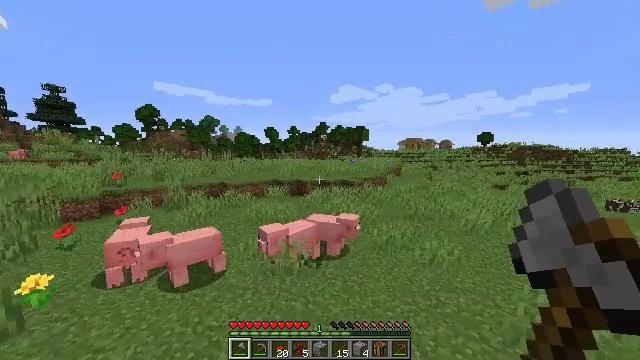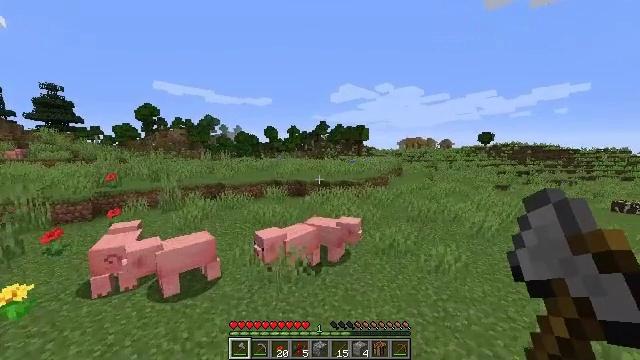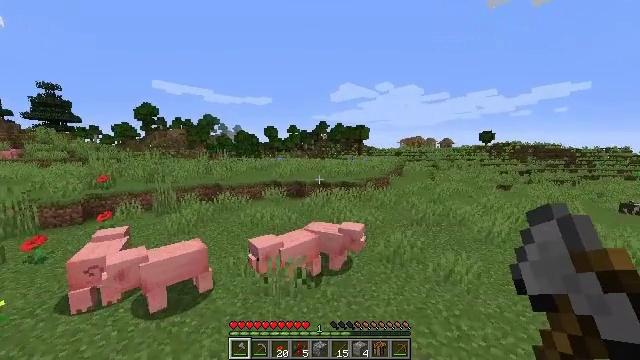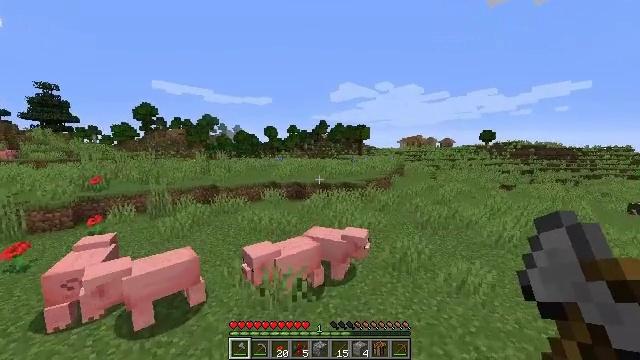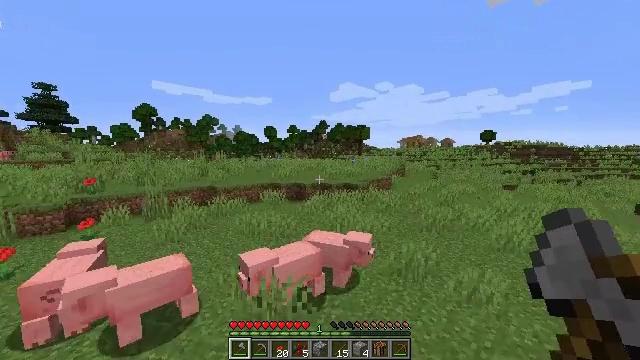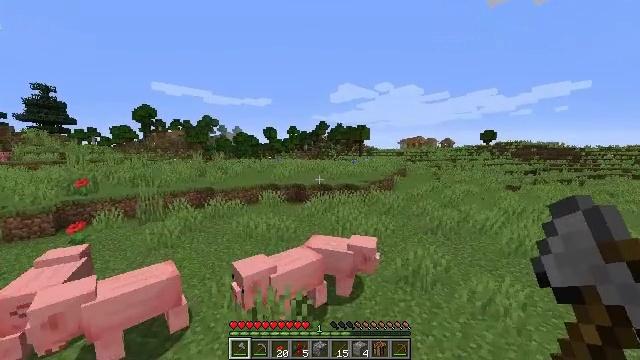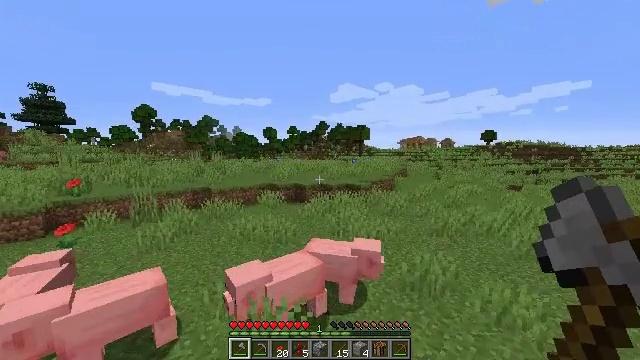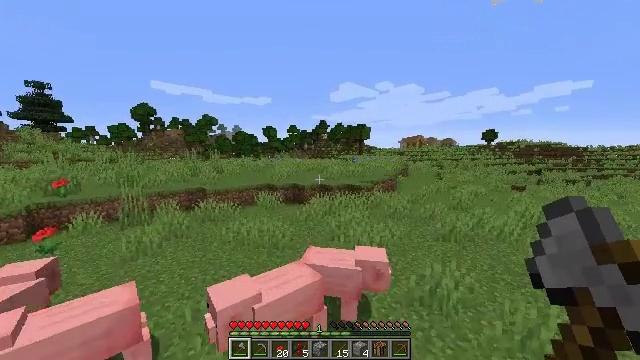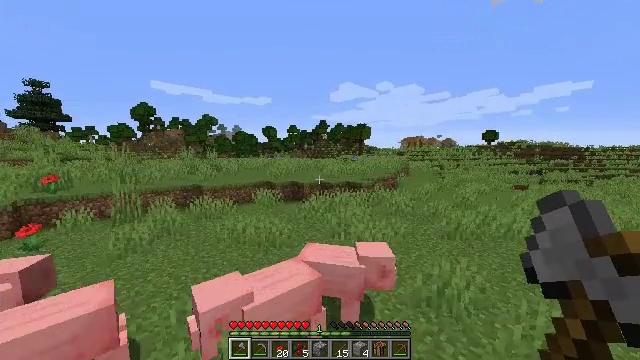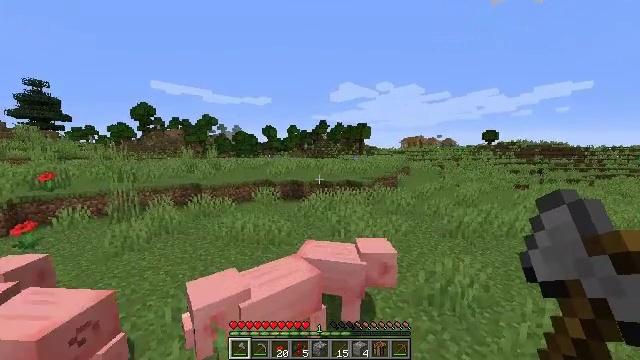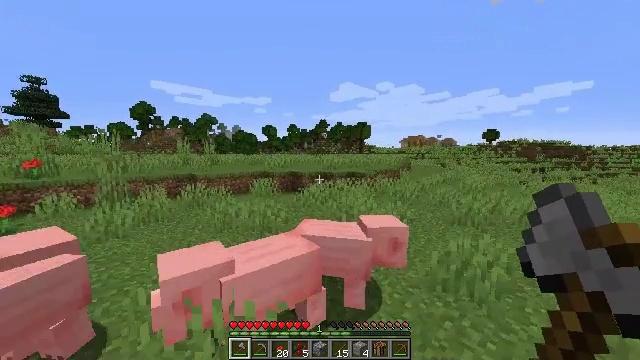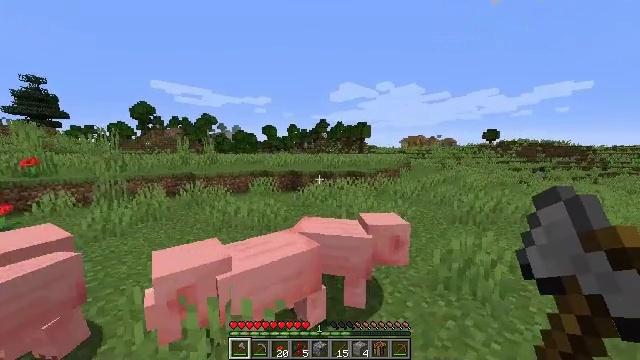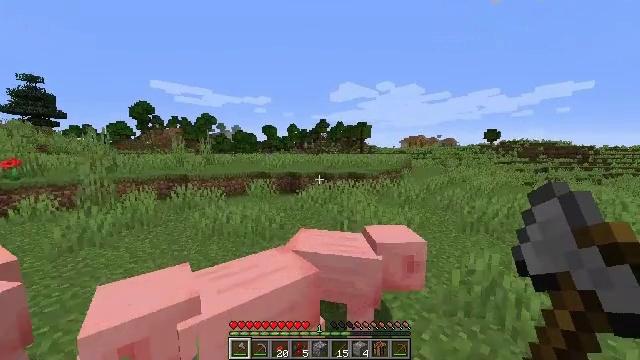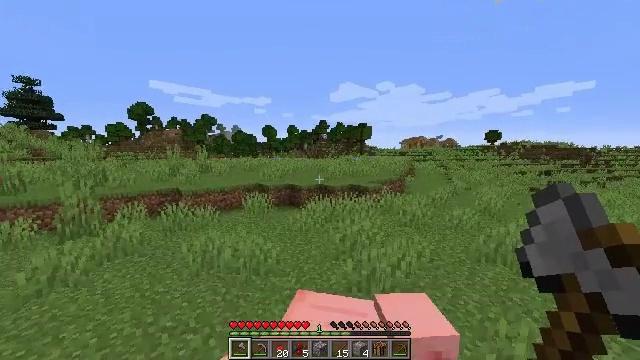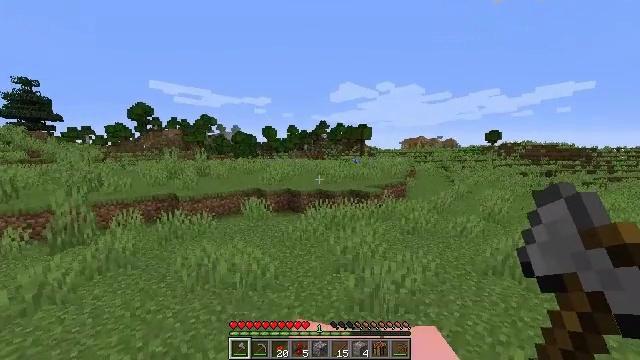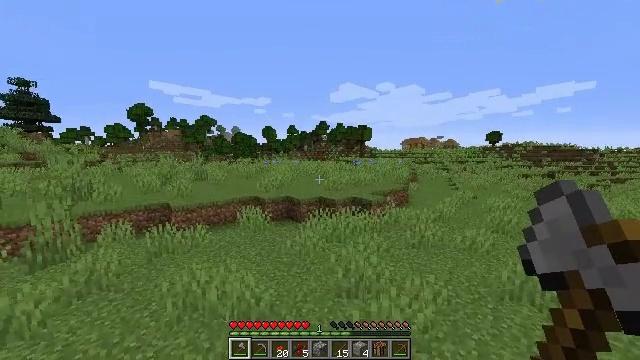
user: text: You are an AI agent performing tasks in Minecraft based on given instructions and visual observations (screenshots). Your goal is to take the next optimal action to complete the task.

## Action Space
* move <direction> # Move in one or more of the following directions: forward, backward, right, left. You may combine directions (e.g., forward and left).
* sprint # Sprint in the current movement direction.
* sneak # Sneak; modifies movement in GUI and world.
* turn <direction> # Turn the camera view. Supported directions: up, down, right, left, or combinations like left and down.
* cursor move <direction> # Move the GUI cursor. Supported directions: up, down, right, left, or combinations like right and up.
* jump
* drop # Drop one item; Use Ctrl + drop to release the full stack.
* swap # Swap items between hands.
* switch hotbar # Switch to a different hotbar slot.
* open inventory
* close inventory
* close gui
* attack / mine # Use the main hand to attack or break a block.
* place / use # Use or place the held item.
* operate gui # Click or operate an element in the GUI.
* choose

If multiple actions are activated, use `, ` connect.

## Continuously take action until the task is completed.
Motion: motion action
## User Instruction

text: Pick up the cornflower in the field.
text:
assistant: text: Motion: move forward
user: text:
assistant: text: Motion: move forward
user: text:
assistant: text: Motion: move forward
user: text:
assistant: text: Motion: move forward
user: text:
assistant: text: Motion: move forward
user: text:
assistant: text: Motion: move forward
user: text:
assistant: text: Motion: move forward
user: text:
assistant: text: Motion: move forward
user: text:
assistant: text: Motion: move forward
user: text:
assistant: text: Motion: move forward, jump
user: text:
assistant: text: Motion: move forward, jump
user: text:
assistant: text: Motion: move forward, jump
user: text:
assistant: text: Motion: move forward, jump
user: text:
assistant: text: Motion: move forward
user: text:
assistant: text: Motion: move forward
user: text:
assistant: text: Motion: move forward
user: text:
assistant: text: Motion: move forward
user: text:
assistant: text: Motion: move forward
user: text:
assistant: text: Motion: move forward
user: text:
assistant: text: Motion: move forward
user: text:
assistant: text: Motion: move forward
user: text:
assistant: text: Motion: move forward
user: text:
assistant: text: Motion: move forward
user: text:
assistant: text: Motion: move forward
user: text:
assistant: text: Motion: move forward
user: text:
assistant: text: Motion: move forward
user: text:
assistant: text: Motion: move forward
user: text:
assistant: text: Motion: move forward
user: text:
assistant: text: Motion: move forward
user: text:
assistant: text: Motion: move forward